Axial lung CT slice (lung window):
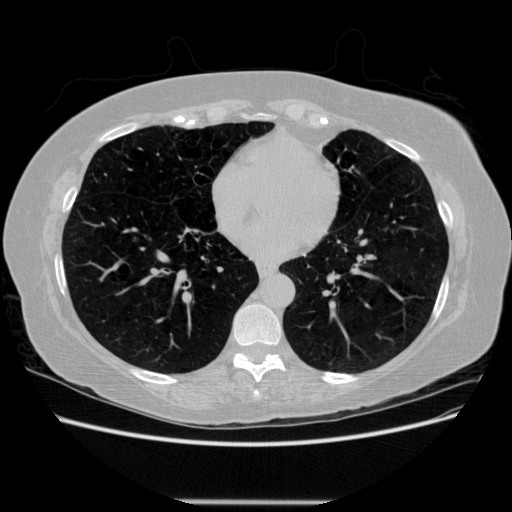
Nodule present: no